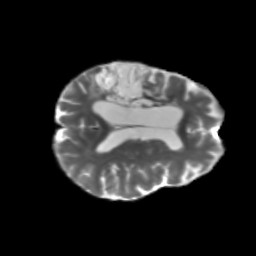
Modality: T2w
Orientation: axial
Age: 63
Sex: female
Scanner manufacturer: siemens
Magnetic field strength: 3 T
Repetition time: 5.25 s
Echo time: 0.08 s